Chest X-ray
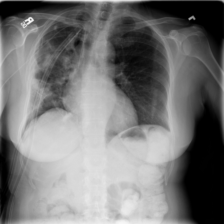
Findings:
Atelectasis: negative
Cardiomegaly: negative
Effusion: negative
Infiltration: negative
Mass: negative
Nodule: negative
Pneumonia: negative
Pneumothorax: negative
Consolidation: negative
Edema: negative
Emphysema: negative
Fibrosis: negative
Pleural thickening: negative
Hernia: negative